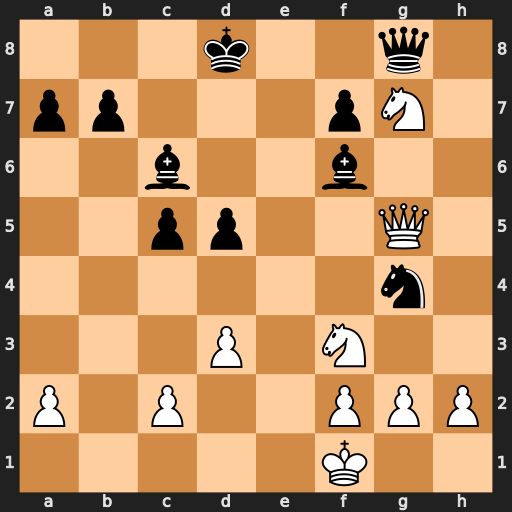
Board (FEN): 3k2q1/pp3pN1/2b2b2/2pp2Q1/6n1/3P1N2/P1P2PPP/5K2
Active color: w
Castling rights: -
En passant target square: -
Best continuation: Ne6+ Ke7 Qxg8